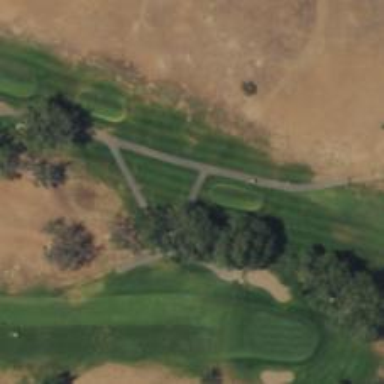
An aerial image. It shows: Pathway for golfing.